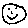
Label: smiley face